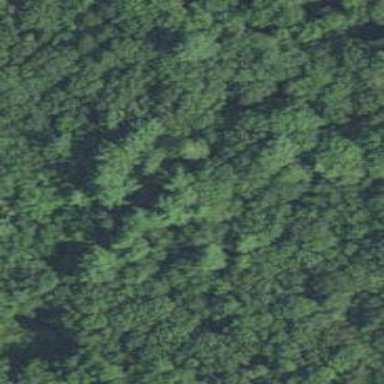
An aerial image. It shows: Mixed leaf woodland.